Question: When I import or open a new project, notification appear on the right side. How can I dismiss them with the keyboard?

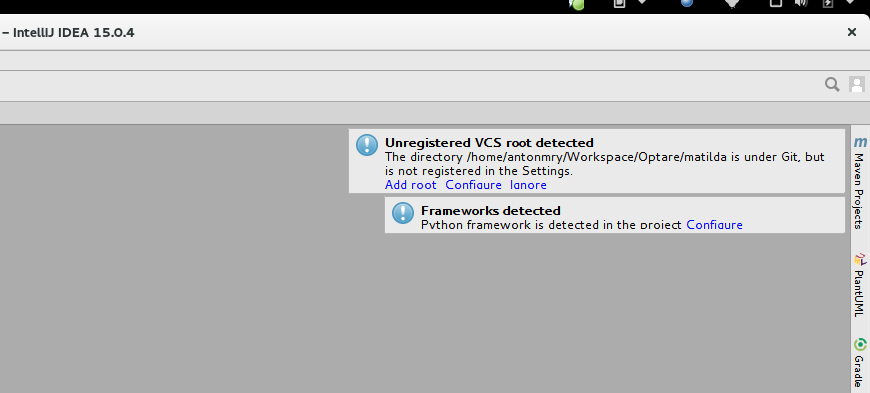
Answer: Recently, a keymap was added for marking all notifications as read. It is blank by default, but you can set that to any shortcut you would like.<URL>